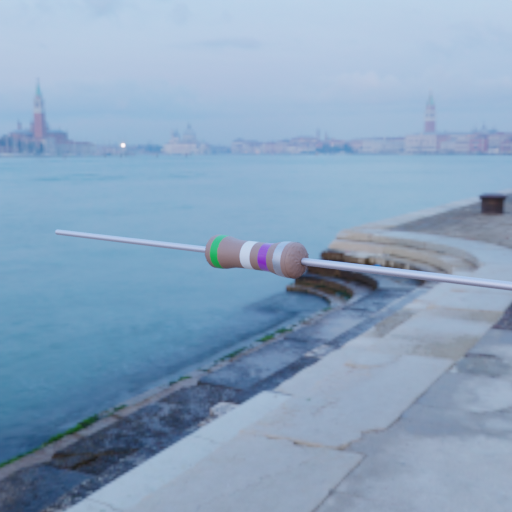
Resistor colour bands (in order): green, white, violet, silver